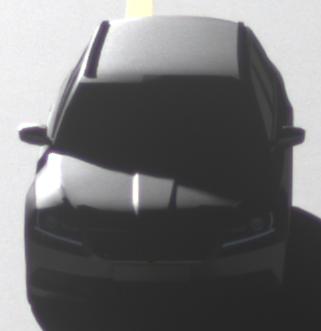
Make: Skoda
Model: Superb Combi 1.4 TSI
Detailed model: Superb (III) Combi
Model produced from: 2015/09
Model produced until: 2018/06
Doors: 5
Color: gray
Road condition: dry road
Daytime: morning or afternoon
Contrast: high contrast